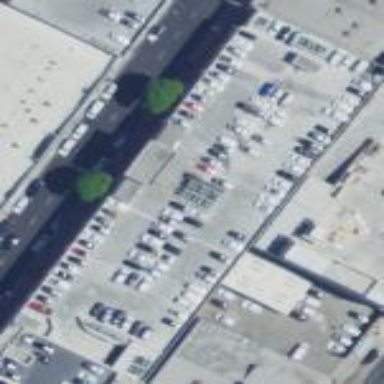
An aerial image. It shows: Retail building with parking lot.